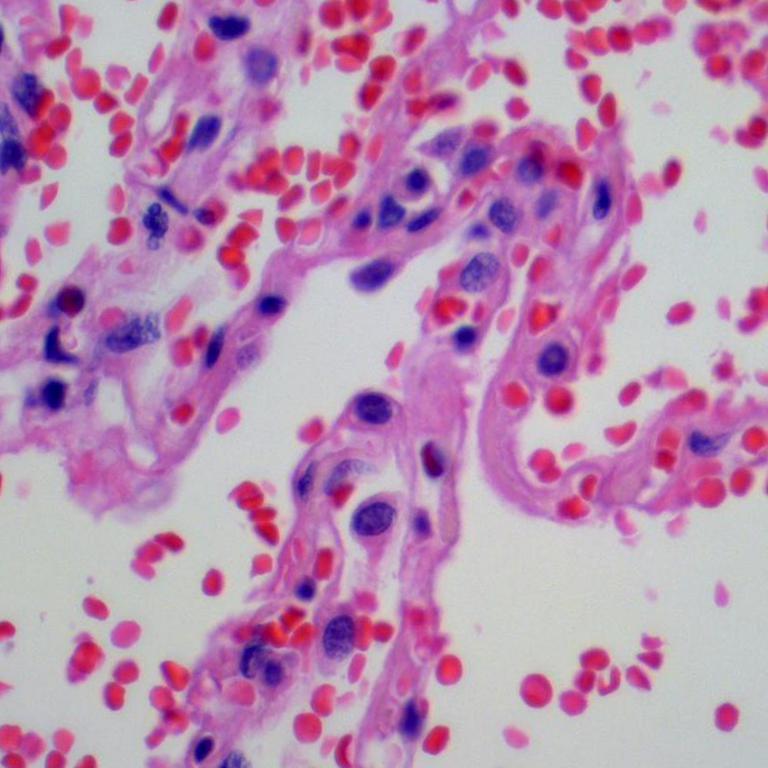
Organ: lung
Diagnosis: benign